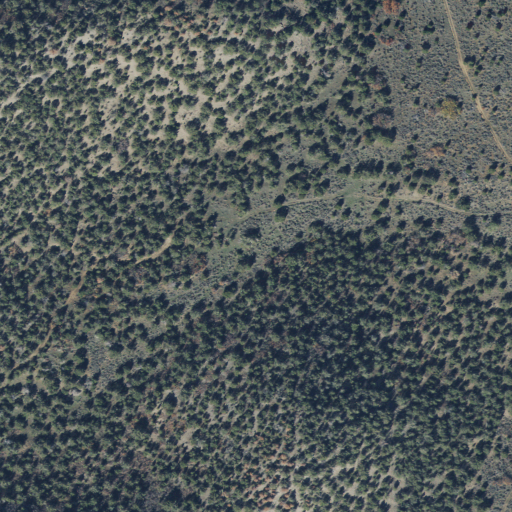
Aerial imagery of valley in Utah named Middle Canyon containing evergreen forest, shrub, and mixed forest